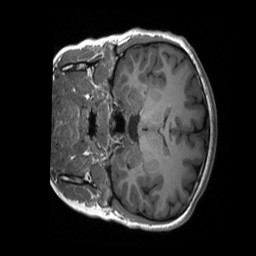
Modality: T1w
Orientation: coronal
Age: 17
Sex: female
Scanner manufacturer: siemens
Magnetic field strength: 3 T
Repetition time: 2.3 s
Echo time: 0.00232 s